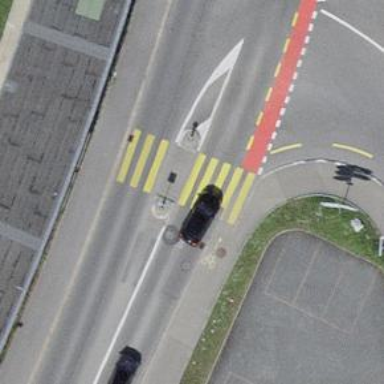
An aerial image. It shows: Marked crossing with pedestrian island.